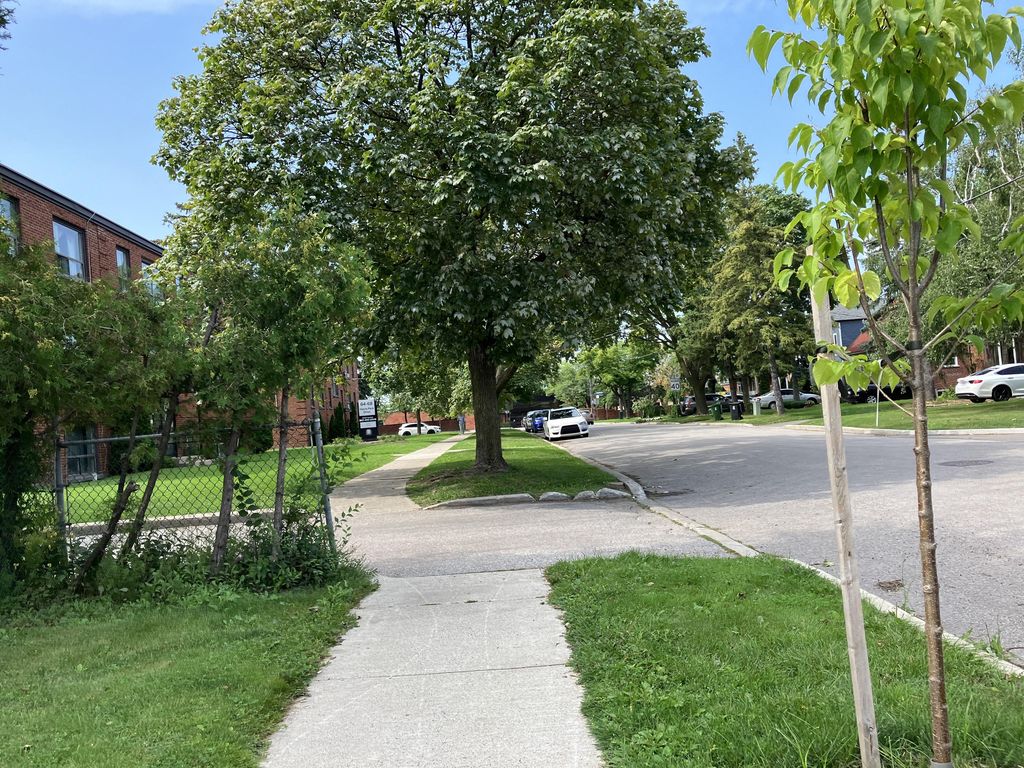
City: toronto